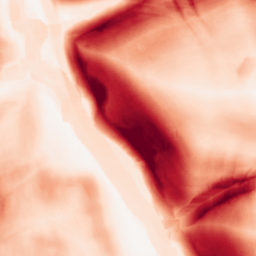
Category: morphological
Decomposition family: morphological_square
Decomposition parameters: operation: gradient
size: 15
Upsampling method: cubic_mitchell
Upsampling parameters: scale: 4
Upsampling scale: 4